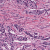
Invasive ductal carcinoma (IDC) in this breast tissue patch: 1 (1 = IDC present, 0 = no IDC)